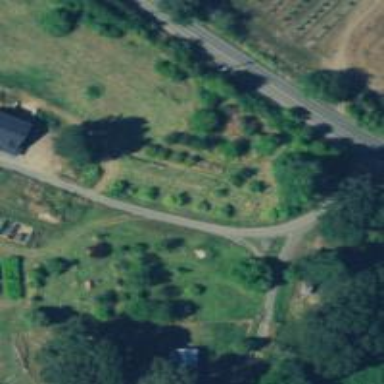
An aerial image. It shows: Driveway leading to service road.